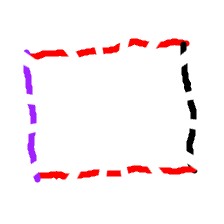
Shape: rectangle